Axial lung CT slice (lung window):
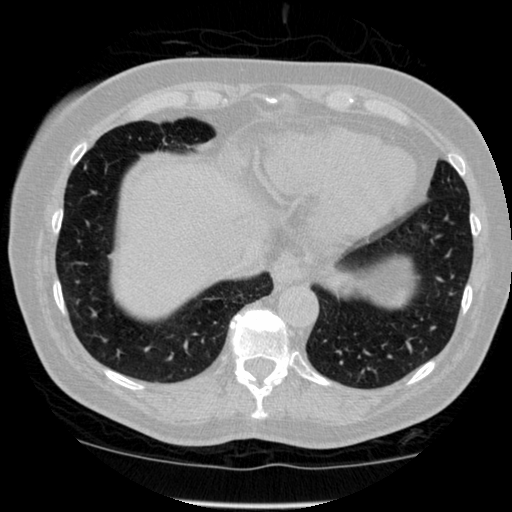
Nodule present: no